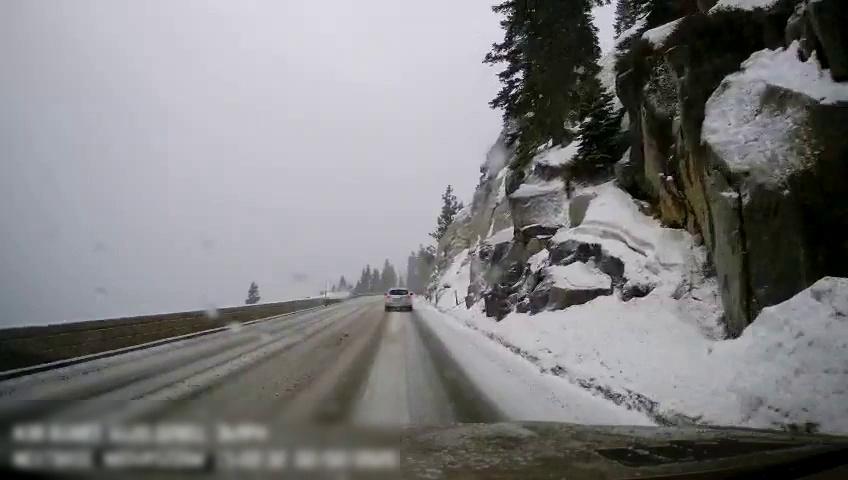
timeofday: Day
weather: Snowy
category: Drivable Space
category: Vehicles | SUV